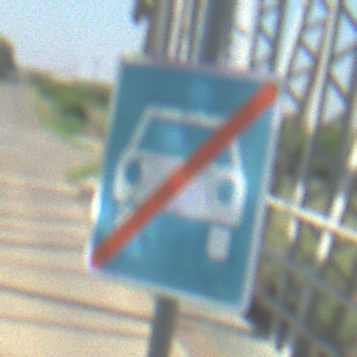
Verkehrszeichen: EndeKraftfahrstrasse
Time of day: MorningAfternoon
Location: Outdoor (Special)
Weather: Clear
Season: NotSpecified
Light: Natural